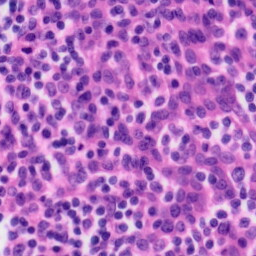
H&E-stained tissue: Tonsil